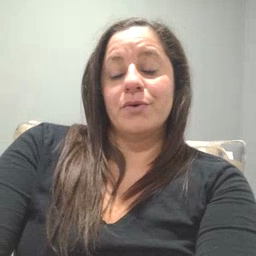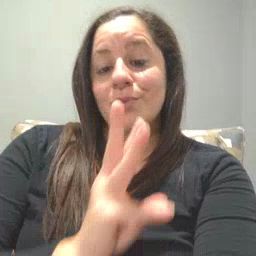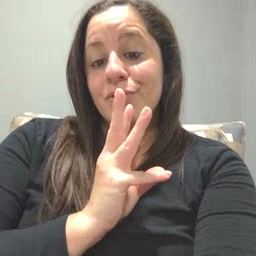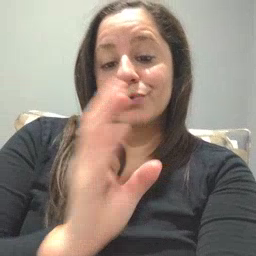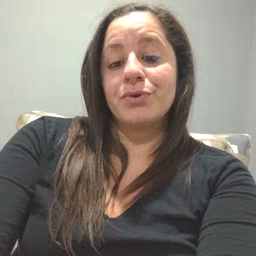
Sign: water